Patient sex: F
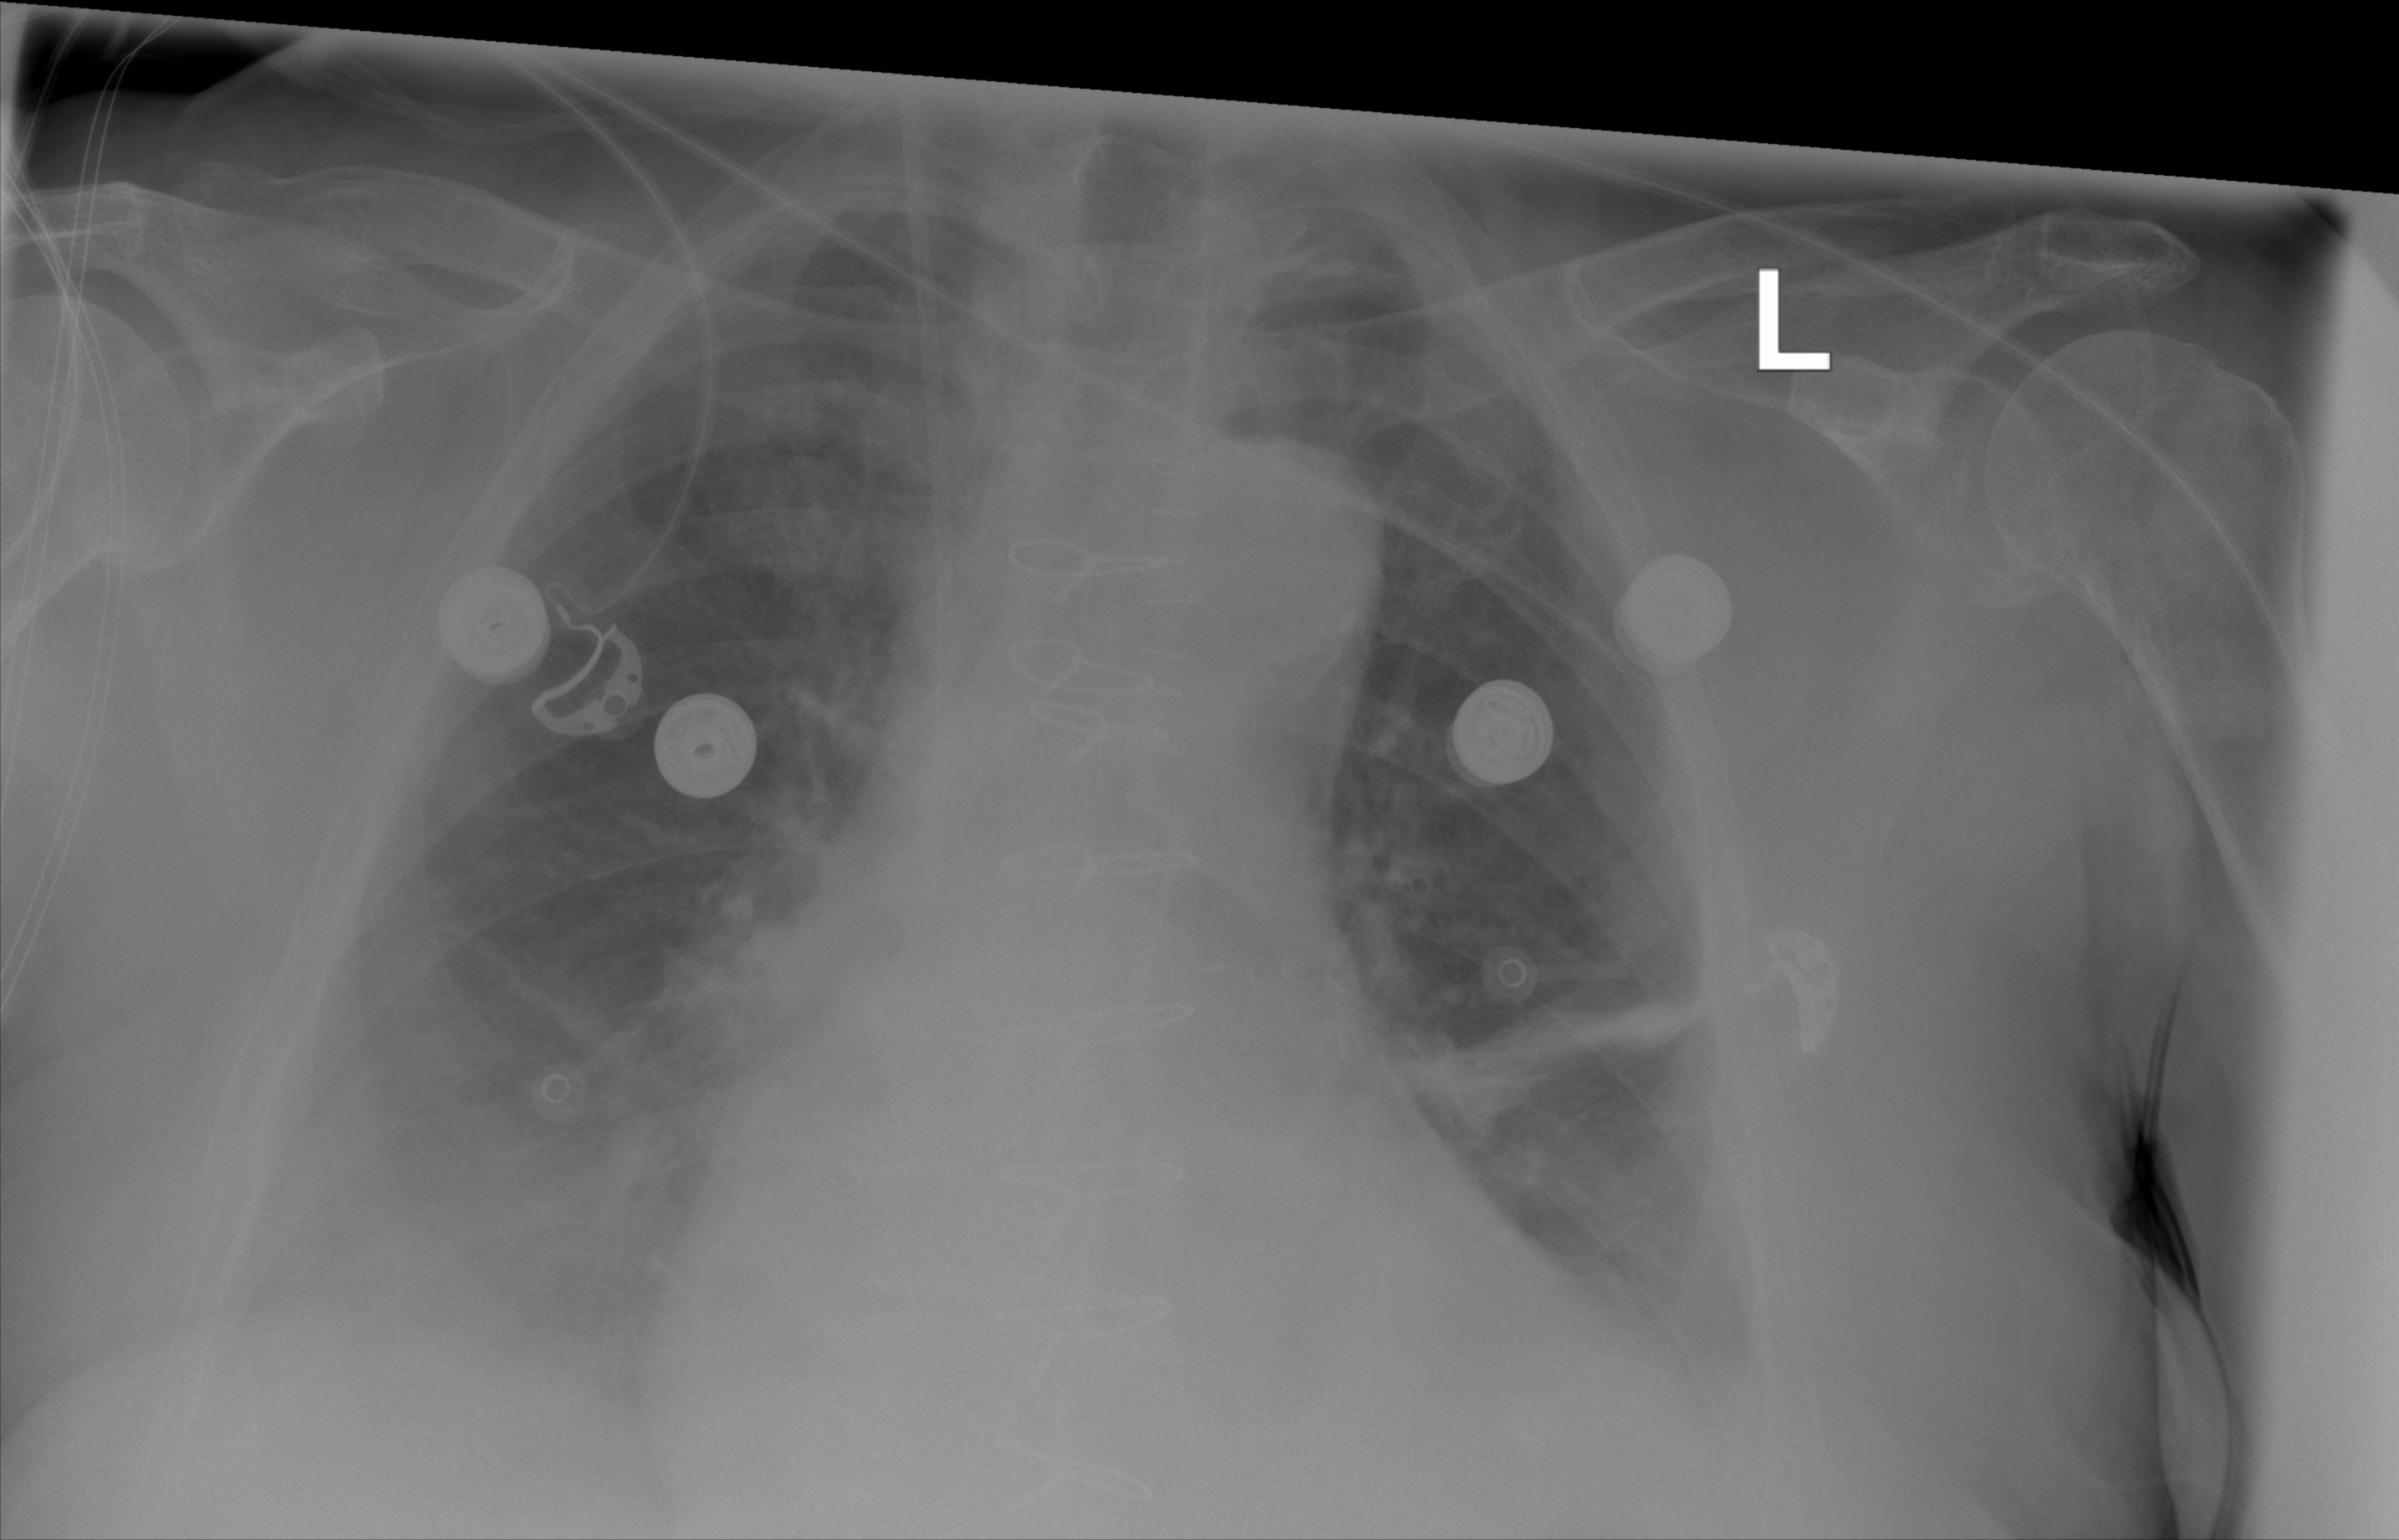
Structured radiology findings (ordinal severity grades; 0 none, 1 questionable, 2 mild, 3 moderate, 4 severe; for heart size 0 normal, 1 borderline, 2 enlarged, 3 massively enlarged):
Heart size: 1
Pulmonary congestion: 2
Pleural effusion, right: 3
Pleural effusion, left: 2
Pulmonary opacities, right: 2
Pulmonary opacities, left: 0
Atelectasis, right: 3
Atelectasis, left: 3